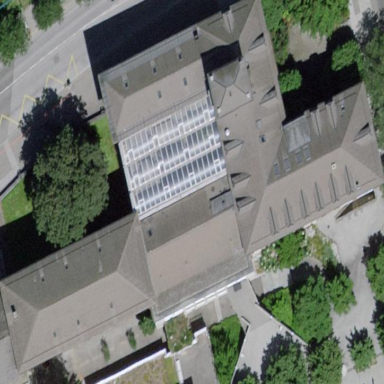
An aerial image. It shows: School building.